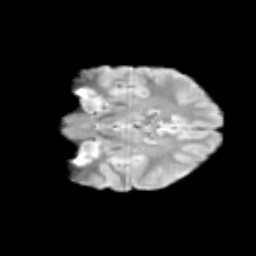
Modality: T2w
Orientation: coronal
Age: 12
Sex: male
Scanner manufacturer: siemens
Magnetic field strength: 3 T
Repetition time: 3.8 s
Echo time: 0.07 s